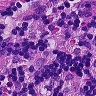
Metastatic tissue present: no